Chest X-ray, PA view. Patient: 53 years old, sex F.
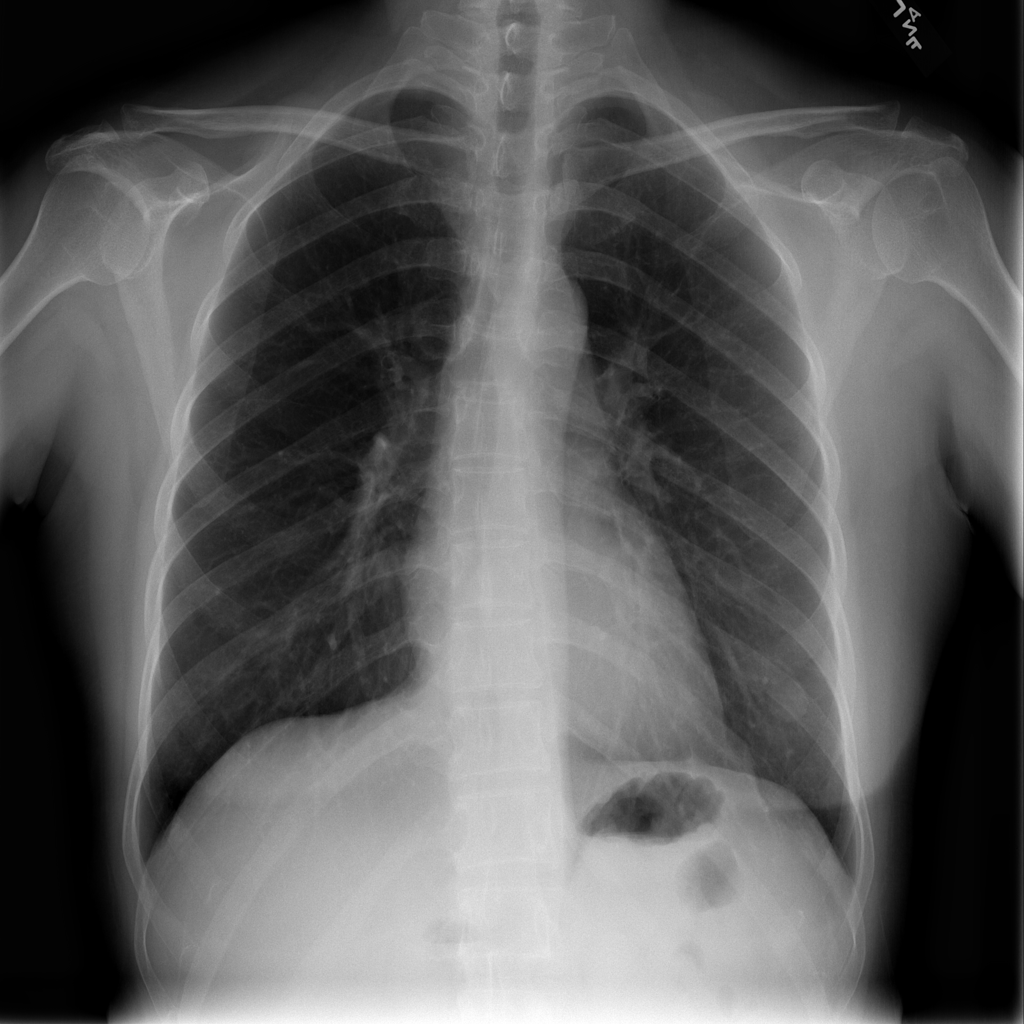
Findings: No Finding